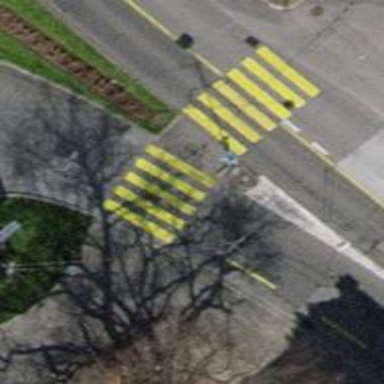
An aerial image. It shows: Uncontrolled crossing on the road.